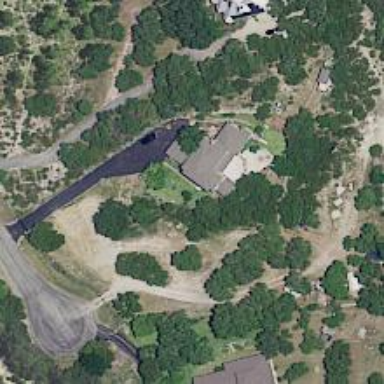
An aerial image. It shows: Driveway leading to service road.